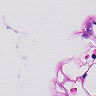
Metastatic tissue present: no